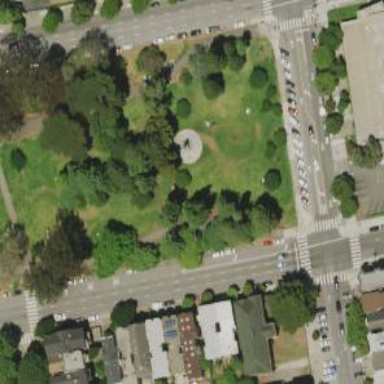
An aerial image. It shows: Memorial featuring statue.